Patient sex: F
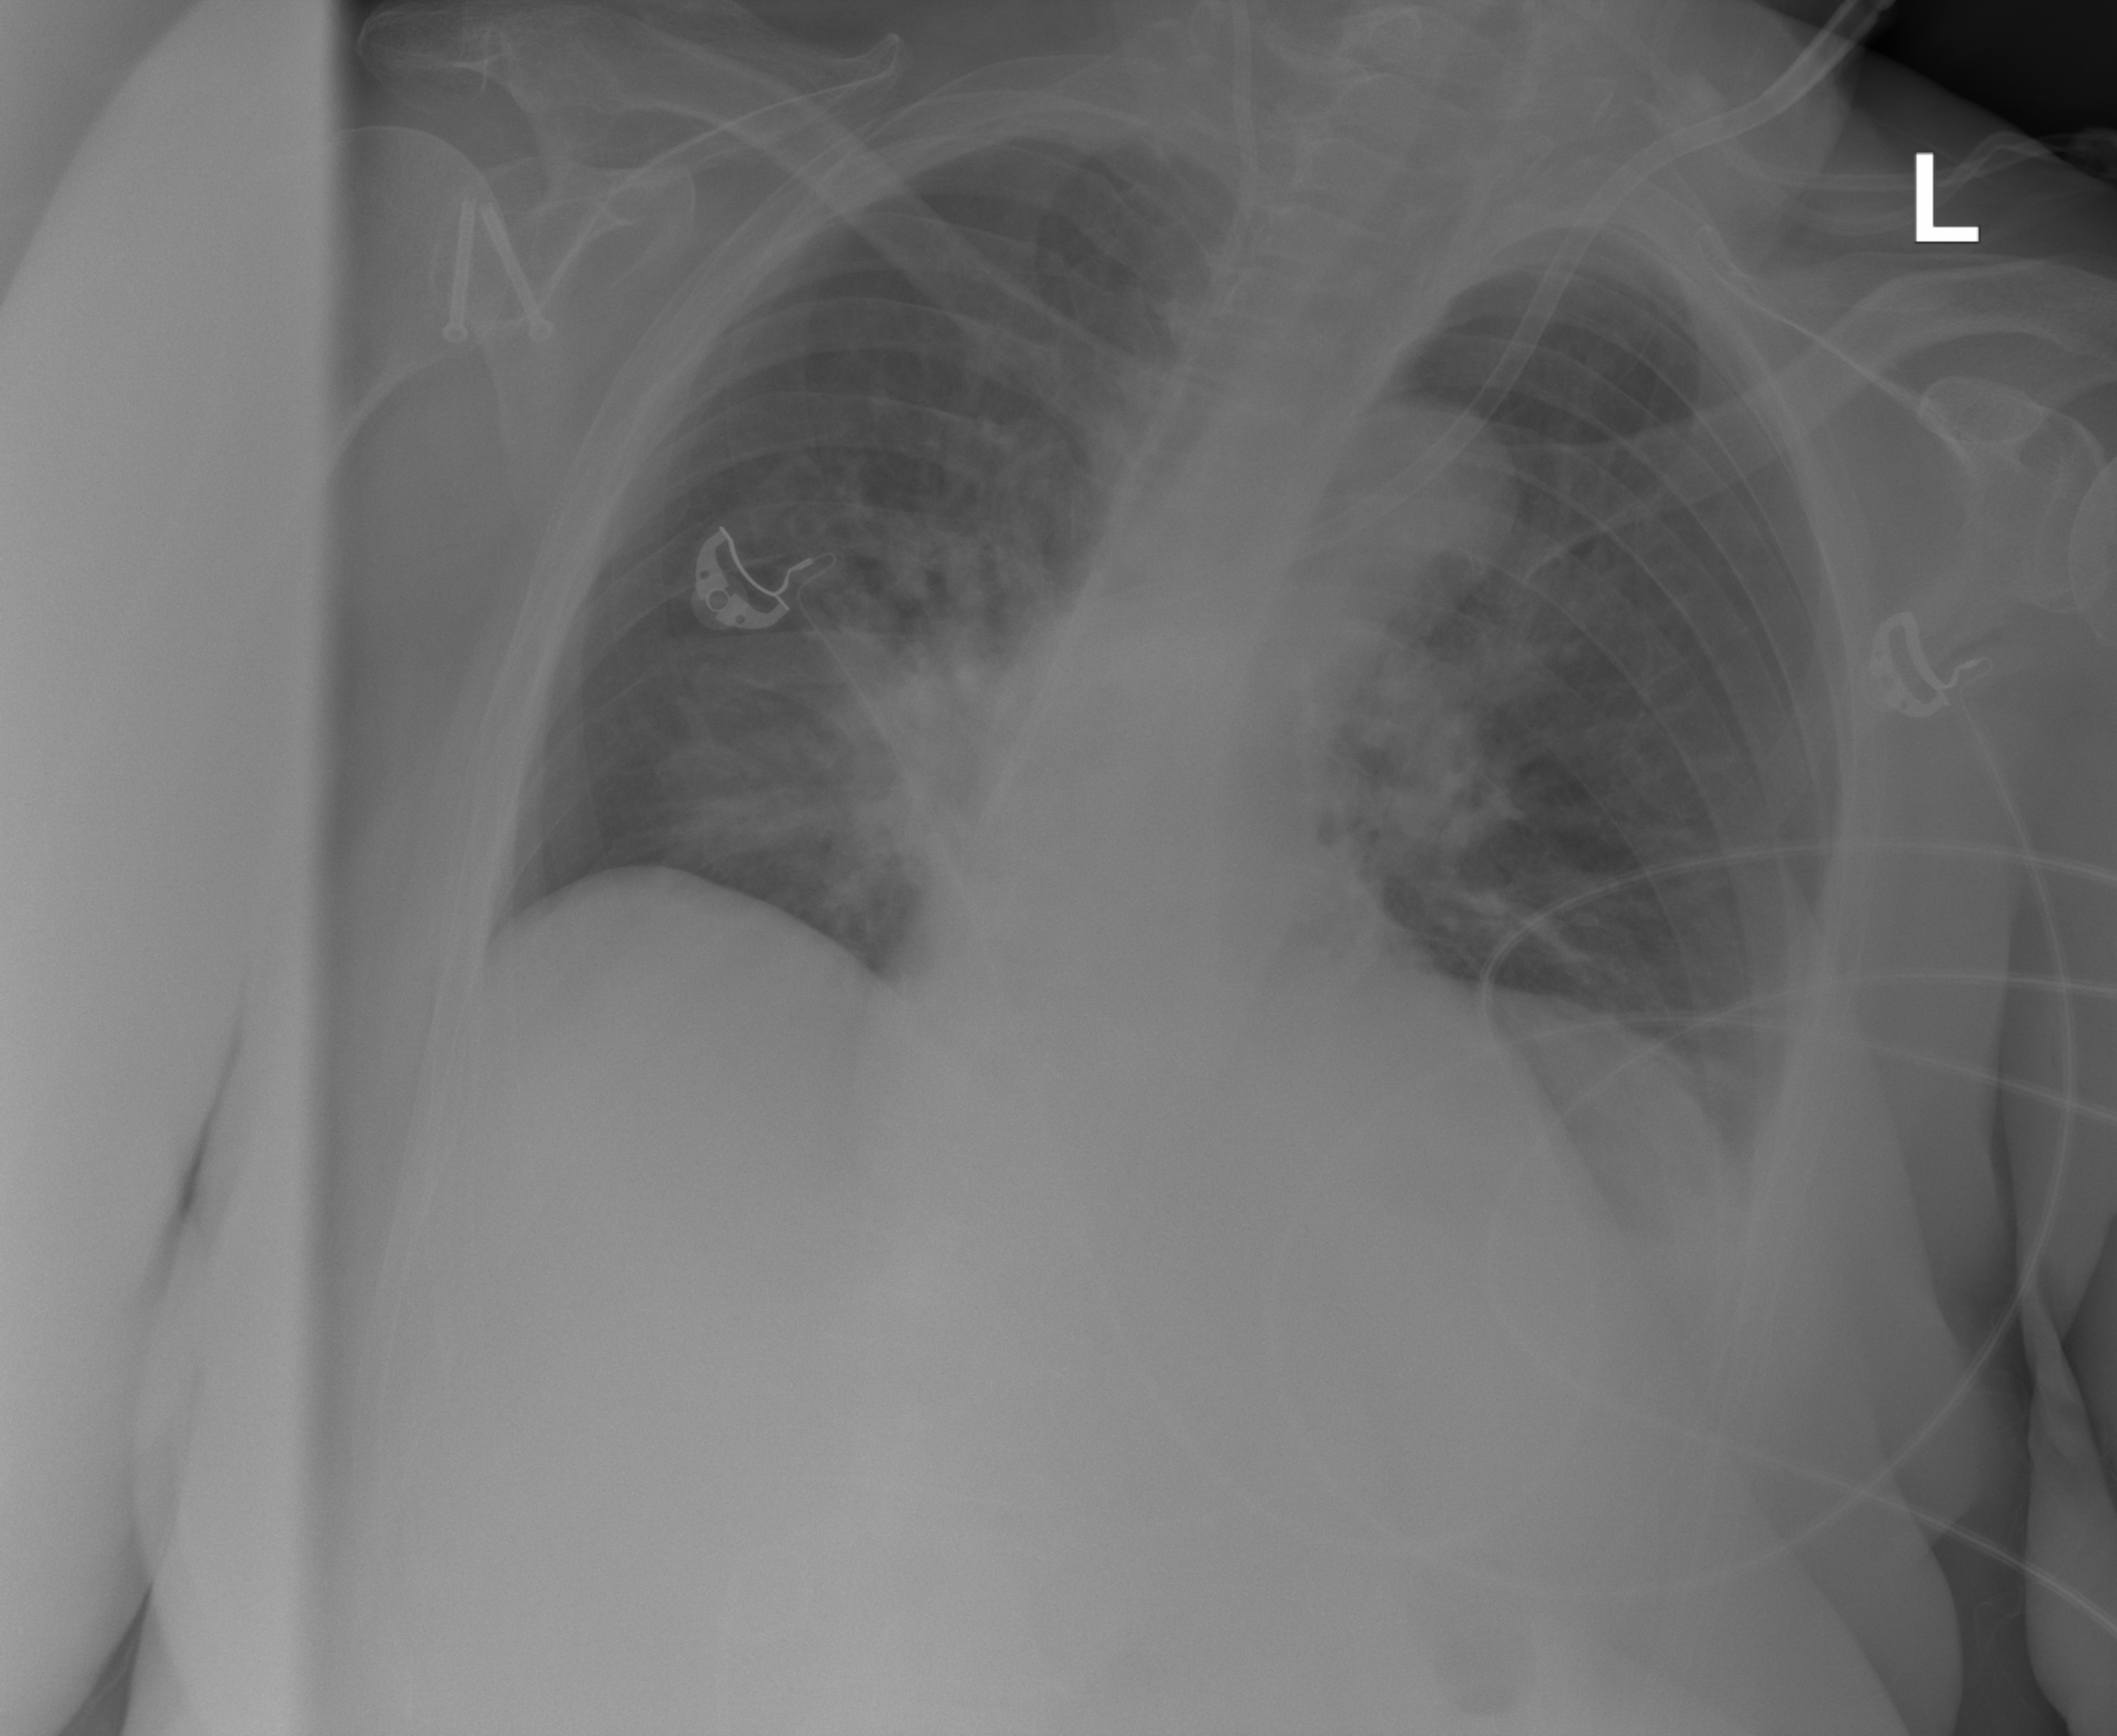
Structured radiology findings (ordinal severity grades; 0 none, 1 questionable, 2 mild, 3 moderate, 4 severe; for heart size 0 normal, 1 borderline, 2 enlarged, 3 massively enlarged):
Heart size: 0
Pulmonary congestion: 2
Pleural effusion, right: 0
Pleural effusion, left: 0
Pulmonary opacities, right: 3
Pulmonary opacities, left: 0
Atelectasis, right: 0
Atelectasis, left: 0